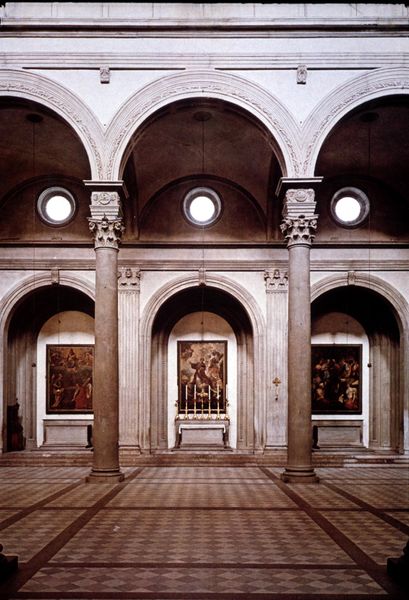
Titel: San Lorenzo (Langhausarkaden)
Künstler: Filippo Brunelleschi
Standort: Firenze
Institution: Basilica di San Lorenzo
Schlagwörter: dunkel, gemälde, weiß, braun, fenster, glas, grau, licht, marmor, raum, säule, säulen, gebäude, rot, schloss, muster, schachbrettmuster, profile, architektur, augen, rahmen, stein, bild, innenraum, tischdecke, kirche, boden, drei, innen, renaissance, schön, zart, kreis, rund, relief, bilder, bogen, italien, venedig, fußboden, linien, weis, saal, sepia, rundbogen, kerze, kerzen, leuchter, fein, galerie, halle, foto, fotografie, photographie, bögen, fliesen, kachel, mosaik, altar, architrav, arkaden, kapitelle, rom, kapitell, photo, quadrate, sims, kerzenhalter, mittelschiff, okuli, seitenschiff, ionisch, rundbögen, fresken, florenz, platten, fresko, museum, dorisch, korinthisch, fesnter, sonnen, lisenen, fenser, korintisch, nischen, bogengang, palladio, medaillons, ovale fenster, altäre, runde fenster, abseite, seitenaltar, retable, altare, altr, krezn, lämpfer, kasettendekce